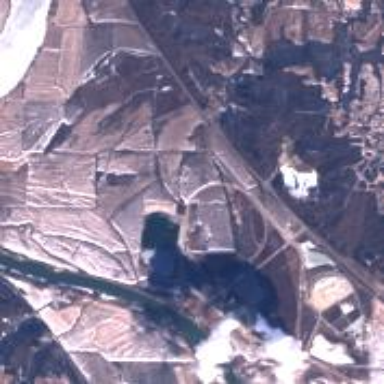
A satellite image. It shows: Industrial area with coal power plant.